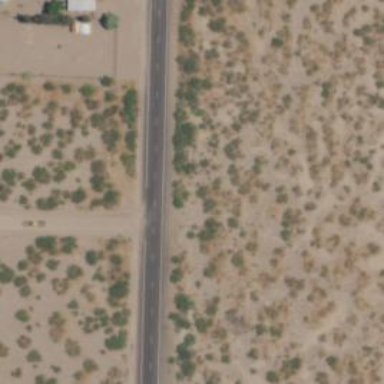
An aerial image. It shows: Tertiary road.